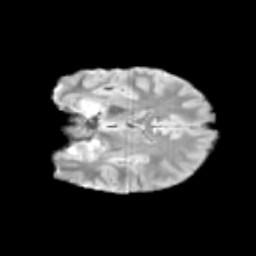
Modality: T2w
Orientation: coronal
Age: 10
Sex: male
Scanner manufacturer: siemens
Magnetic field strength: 3 T
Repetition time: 3.8 s
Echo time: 0.07 s